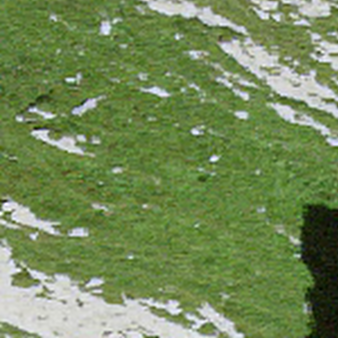
Label: other